Question: I got an Activity class that uses two other classes; one of them extending ImageView and one that extends BaseAdapter like so:

My ImageView class does some progresses when it is called and when I am starting it for the first time it does what I want it to. This is also the case if I press home button and then resumes.
But for some reason it does not work if I resume from standby mode. (pressing the button on the phone that makes the screen dark) When I unlock the phone it crashes. It crashes on a nullPointerException, and from what I can read when I try to call getChildAt() on a GridView defined by the BaseAdapter.
Is it any way to make the app do the same as when I press the home button, as when I set the phone in standby mode?
EDIT:
'''
public MyCustomDefinedImageViewClass (Context context) {
super (context);
mContext = context;
MyCustomDefinedImageViewClass someThing =(MyCustomDefinedImageViewClass)gridViewIGetTheChildFrom.getChildAt(some int);
'''
}
This is what is causing my crash:
'''
11-19 22:00:48.200: E/AndroidRuntime(6252): at my.package.name.MyCustomDefinedImageViewClass.<init>(MyCustomDefinedImageViewClass.java:57)
'''
I do not think the code is helping to much and that was why I did not post it in the first place.
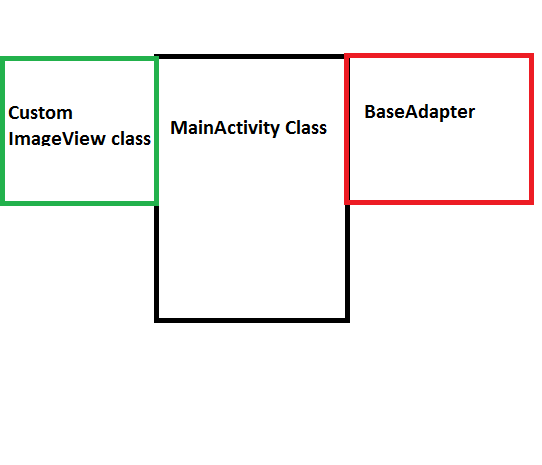
Answer: Try adding
'''
android:configChanges="keyboardHidden|orientation|screenLayout"
'''
to your manifest file. The crash is a result of activity restart when the lock screen comes up. The lock screen forces portrait orientation and if you are not ready to handle it then your app may crash.
If that doesn't do it, try overriding <URL>.
See this post for info on how to retain objects: <URL>
Also read this <URL> for understanding what happens when device goes to sleep.